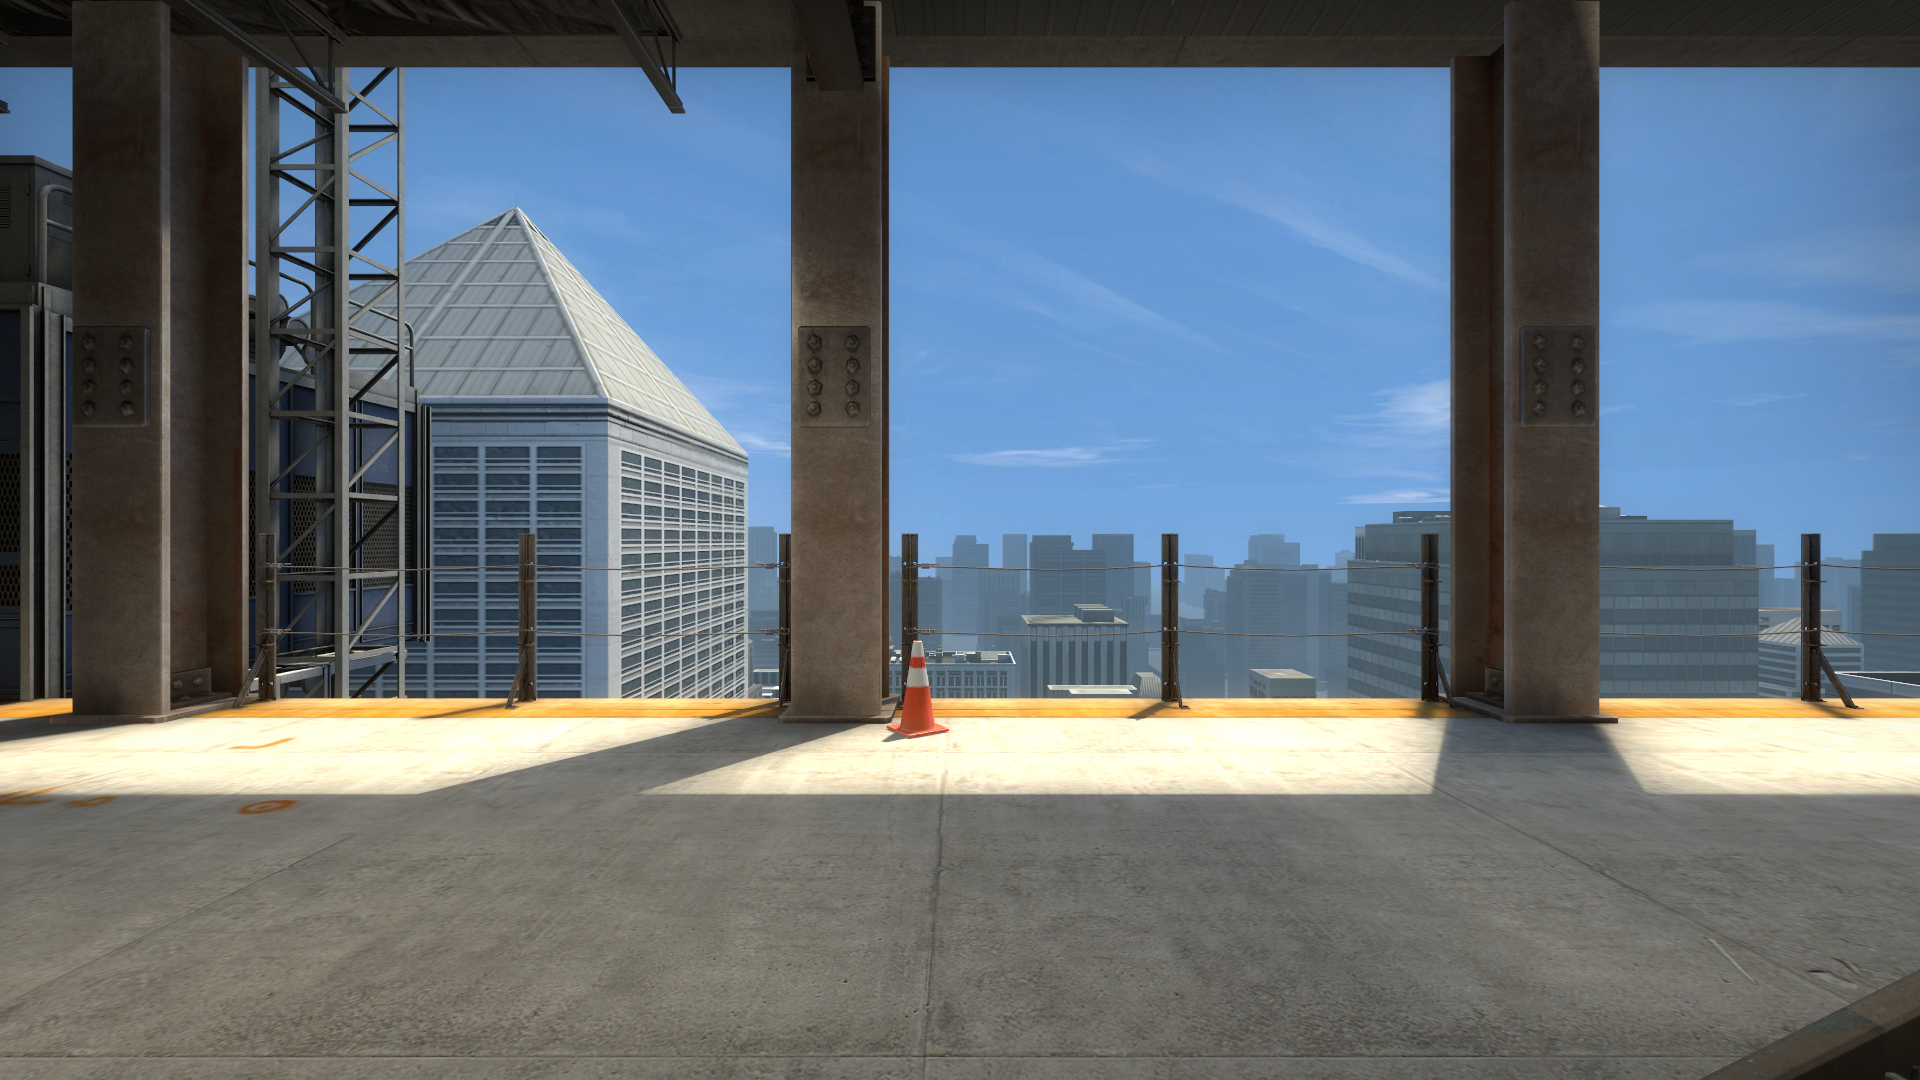
Map: de_vertigo